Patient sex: M
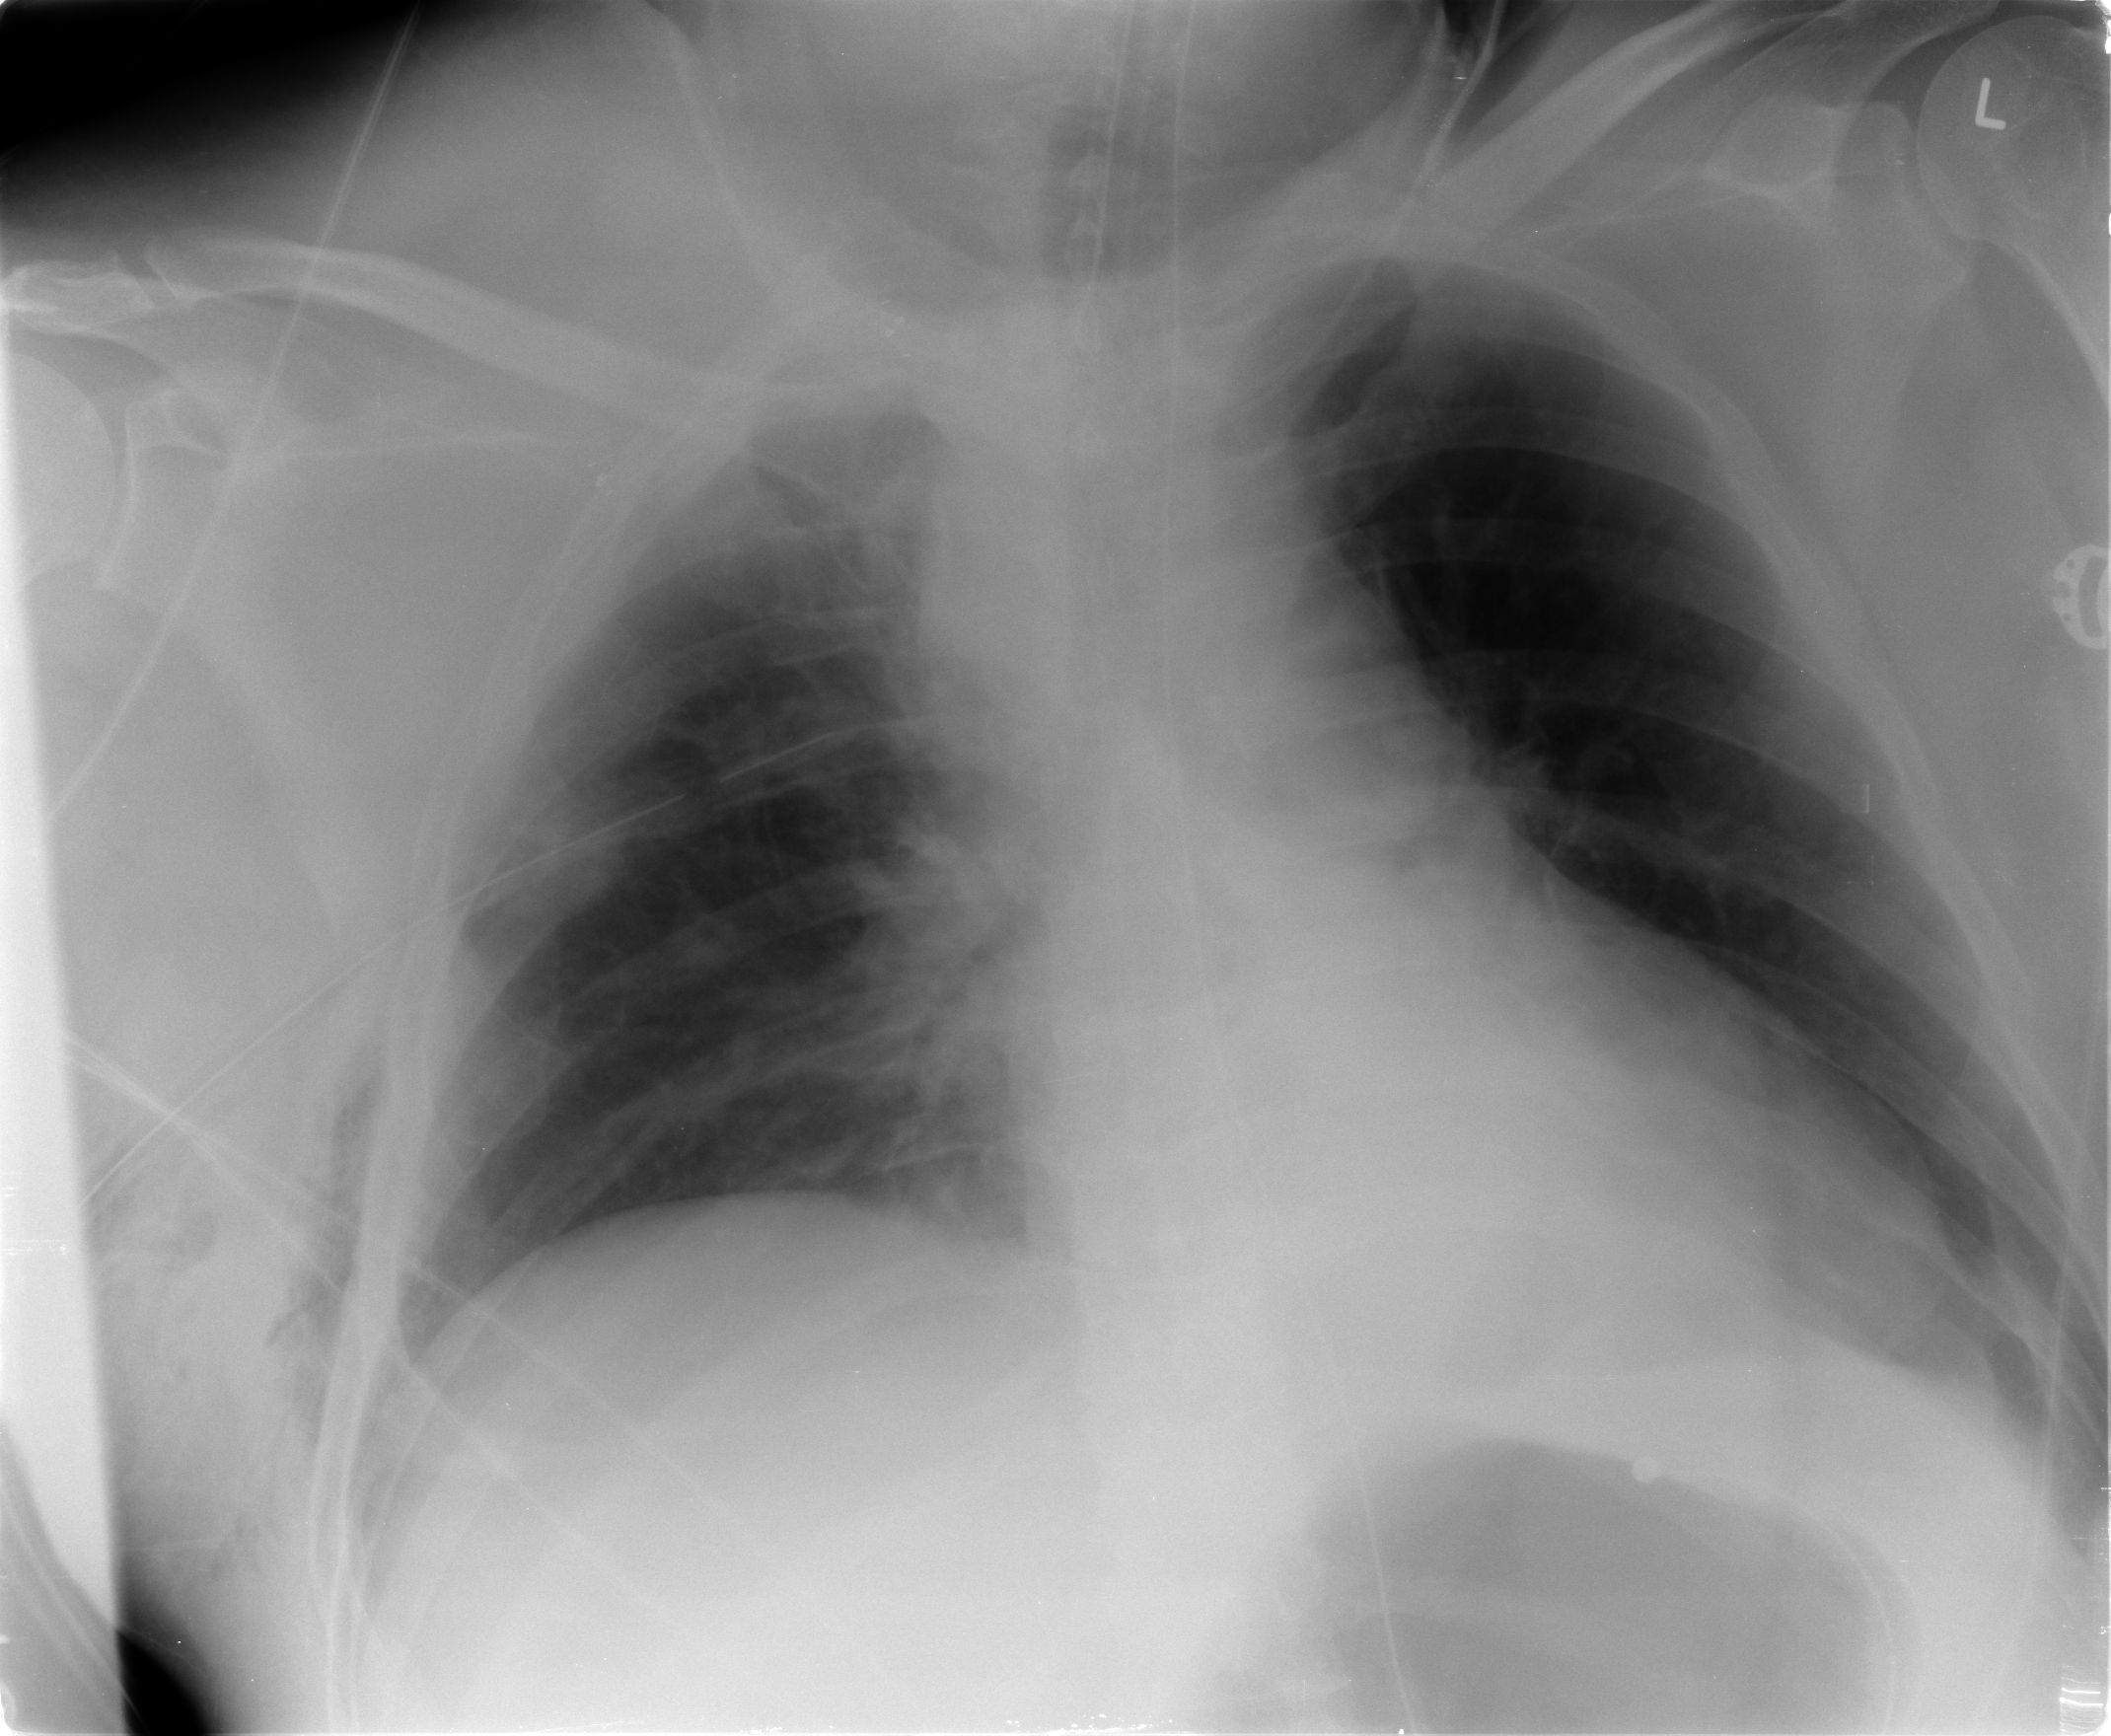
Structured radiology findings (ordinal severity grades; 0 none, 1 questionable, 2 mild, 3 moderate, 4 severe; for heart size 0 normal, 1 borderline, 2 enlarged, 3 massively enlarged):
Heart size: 0
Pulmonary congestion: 2
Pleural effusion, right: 2
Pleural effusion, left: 2
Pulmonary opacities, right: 0
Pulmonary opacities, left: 0
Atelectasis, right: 2
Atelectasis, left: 0